Question: I have the following list let's say list of products that have consecutive sequence:
'''
new Product{Name = "iPhone 5S", Sequence = 1, Id = 100},
new Product{Name = "Galaxy S4", Sequence = 2, Id = 201},
new Product{Name = "Xbox One", Sequence = 3, Id = 209},
new Product{Name = "PS4", Sequence = 4, Id = 300}
'''
There is a need that I want to change the sequence any of the product let's say for "iPhone 5S" I want to change the sequence from "1" to "3". Since sequence 3 is already taken what will happen it will reassign sequence number to other products and make sure no products have the same sequence values so the output will be:
'''
Galaxy S4, Sequence = 1
Xbox One, Sequence = 2
iPhone 5S, Sequence = 3
PS4, Sequence = 4
'''
As you can see on the desired output the sequences have been reassigned and put "iPhone 5S" to it's desired sequence. If the user will enter sequence greater than the highest sequence value, this product will be the last on the list and will also reassign sequences for products before it. Please help. Here's my sample code. I hope someone can help me. Currently my output is a mess it goes something like this:

'''
using System;
using System.Collections.Generic;
using System.Linq;
namespace ConsoleApplication2
{
class Program
{
static void Main(string[] args)
{
var products = new List<Product>
{
new Product{Name = "iPhone 5S", Sequence = 1, Id = 100},
new Product{Name = "Galaxy S4", Sequence = 2, Id = 201},
new Product{Name = "Xbox One", Sequence = 3, Id = 209},
new Product{Name = "PS4", Sequence = 4, Id = 300}
};
Console.WriteLine("Original List");
DisplayProduct(products);
Console.WriteLine("
Enter product id");
var productId = int.Parse(Console.ReadLine());
var product = products.FirstOrDefault(x => x.Id == productId);
if (product == null) Console.WriteLine("Invalid product!");
else
{
Console.WriteLine("Enter new sequence for "+product.Name);
var newSequence = int.Parse(Console.ReadLine());
product.Sequence = newSequence;
var count = 1;
foreach (var item in products)
{
if (item.Id == product.Id)
{
count++;
continue;
}
item.Sequence = count;
count++;
}
Console.WriteLine("
Modified product
");
DisplayProduct(products);
}
Console.ReadLine();
}
private static void DisplayProduct(IEnumerable<Product> products)
{
products = products.OrderBy(x => x.Sequence);
foreach (var item in products)
{
Console.WriteLine("Sequence=" + item.Sequence + " Name=" + item.Name + " Id=" + item.Id);
}
}
}
public class Product
{
public int Sequence { get; set; }
public string Name { get; set; }
public int Id { get; set; }
}
}
'''
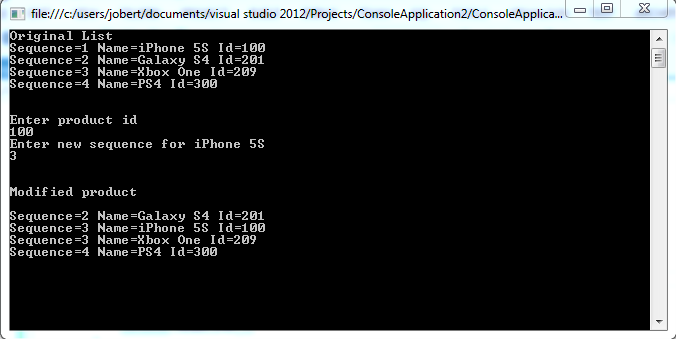
Answer: I found simple and effective solution for this and I hope this will help anyone who needs something like this:
'''
var newSequence = int.Parse(Console.ReadLine());
if (newSequence <= products.Count&& newSequence>0)
{
products.Remove(product);
products.Insert(newSequence-1,product);
}
else
{
products.Remove(product);
products.Insert(newSequence <= 0 ? 0 : products.Count, product);
}
var count = 1;
foreach (var item in products)
{
item.Sequence = count;
count++;
}
'''